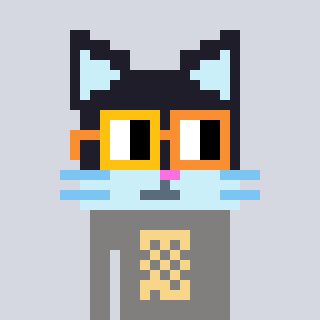
a pixel art character with square yellow and orange glasses, a cat-shaped head and a bluegrey-colored body on a cool background